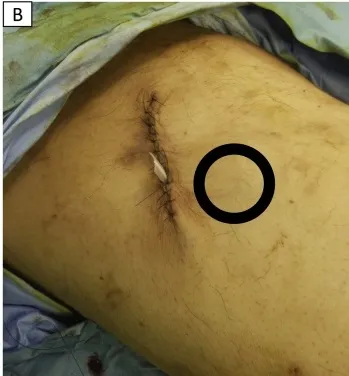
(B) Port was replaced in the new pocket (circle) after exchanging the connecter and port.
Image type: medical_photograph (other_medical_photograph)